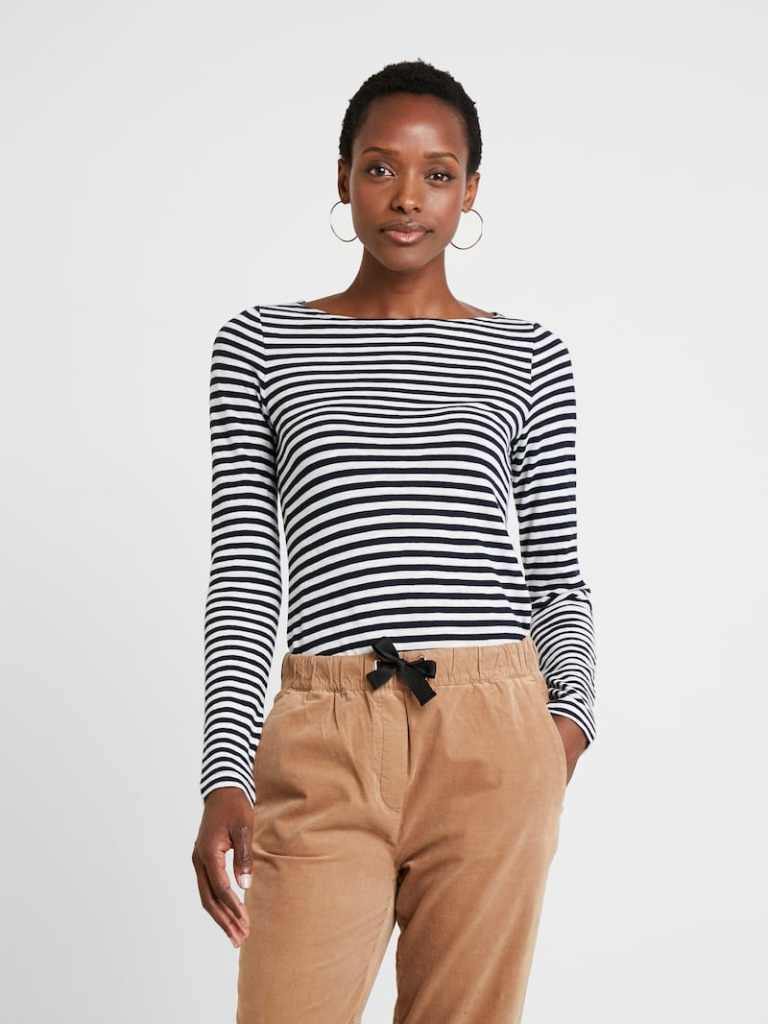
cotton relaxed a long-sleeved with the sleeves down hip length Fully Tucked in crew shirt